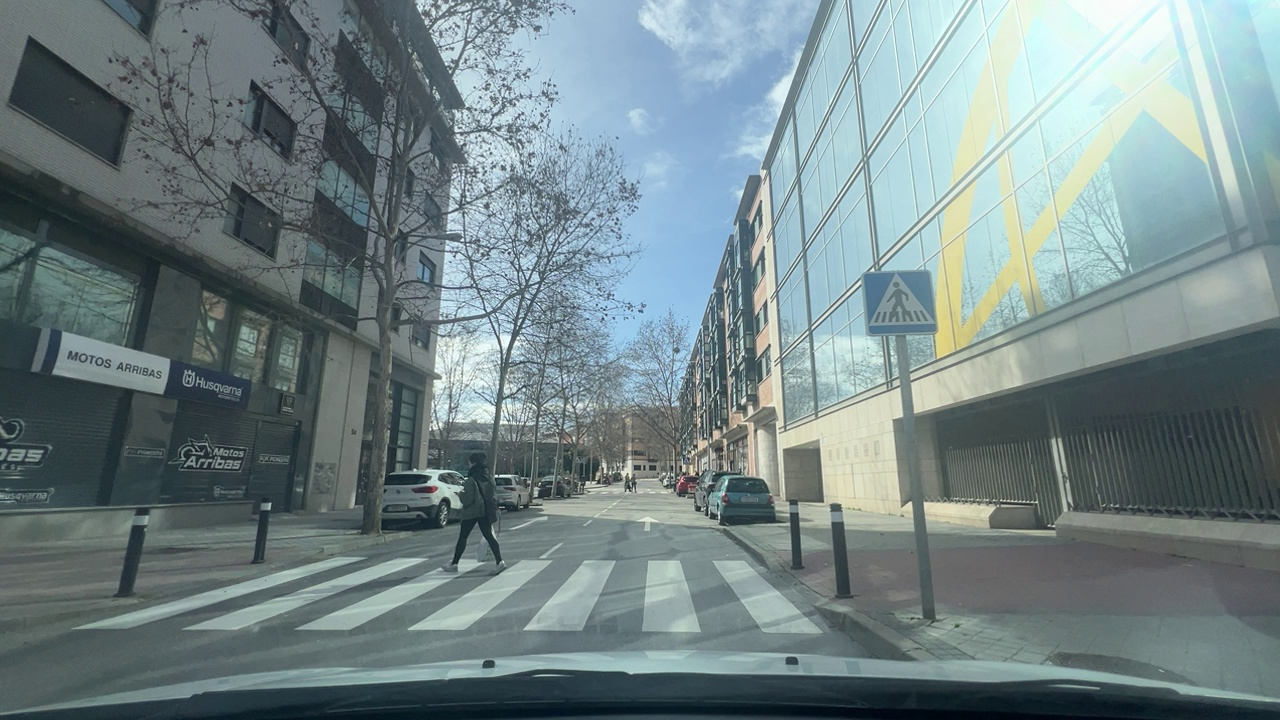
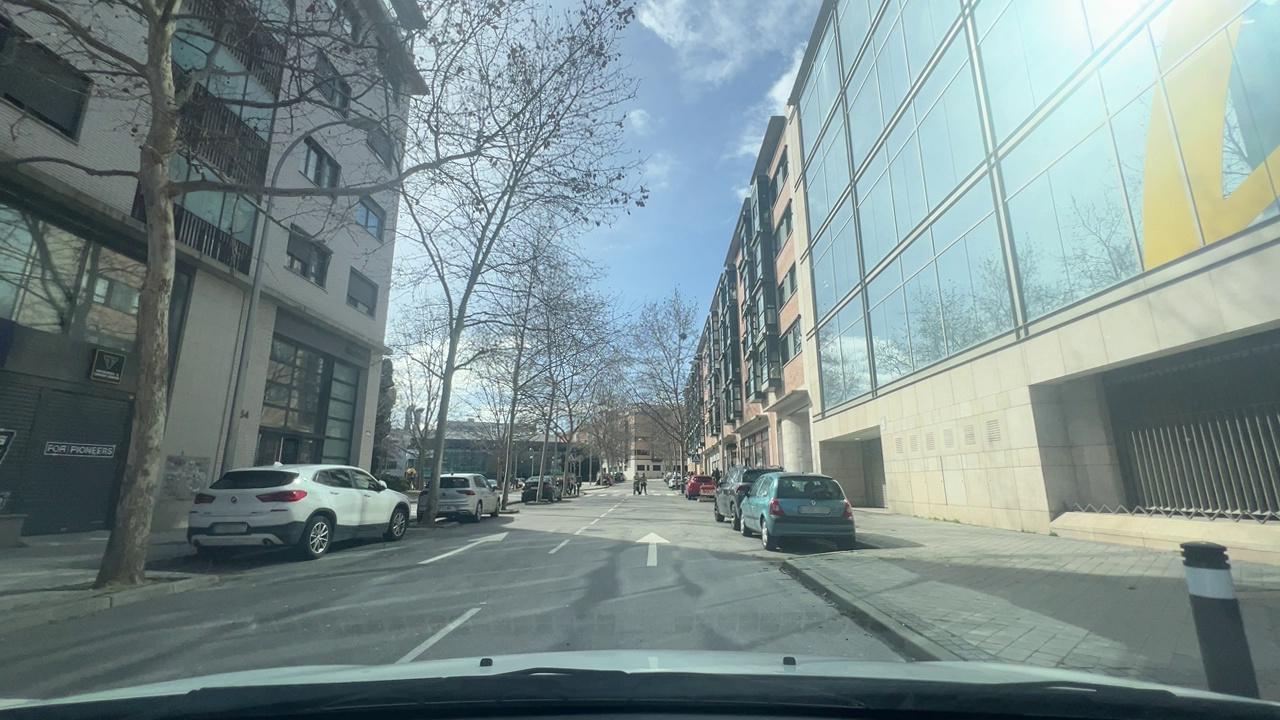
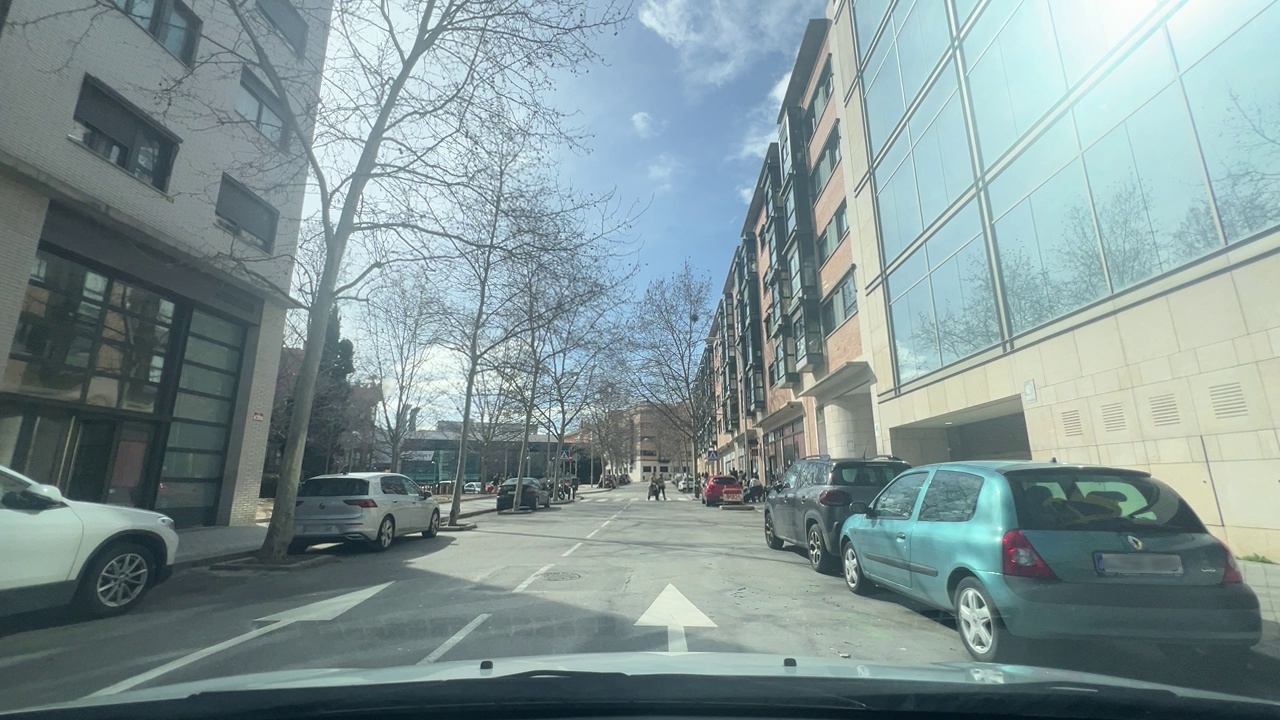
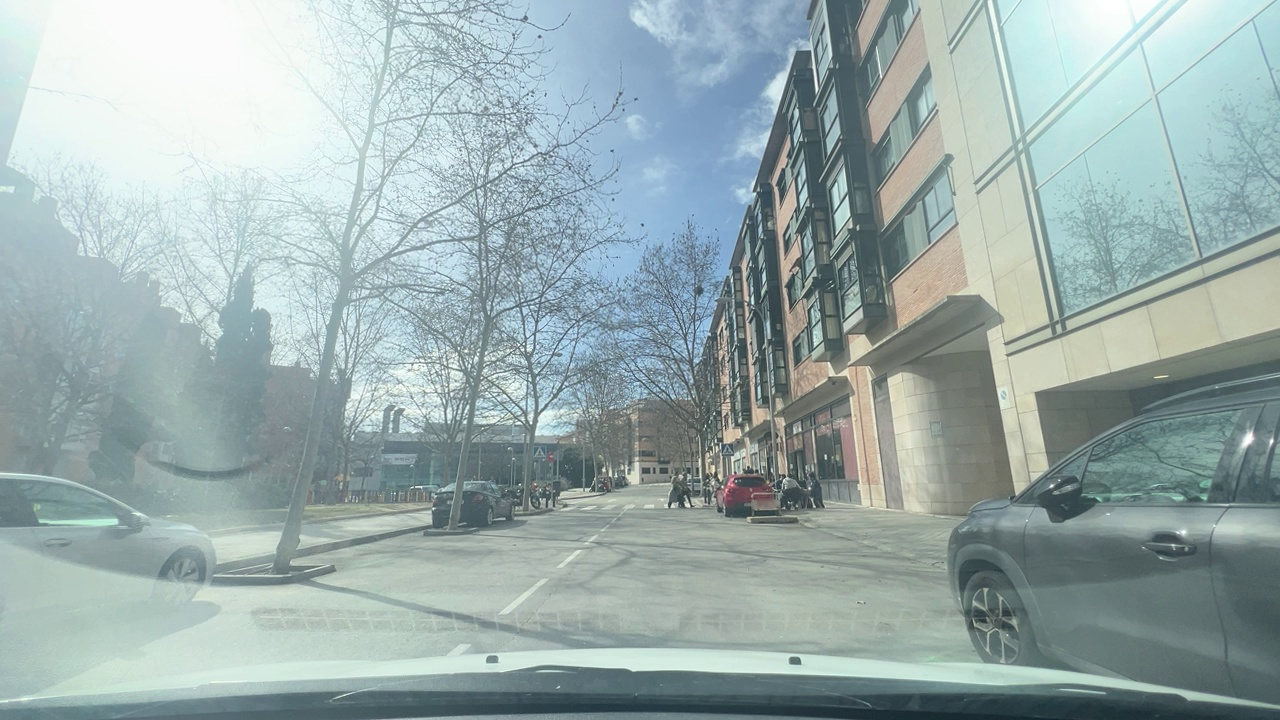
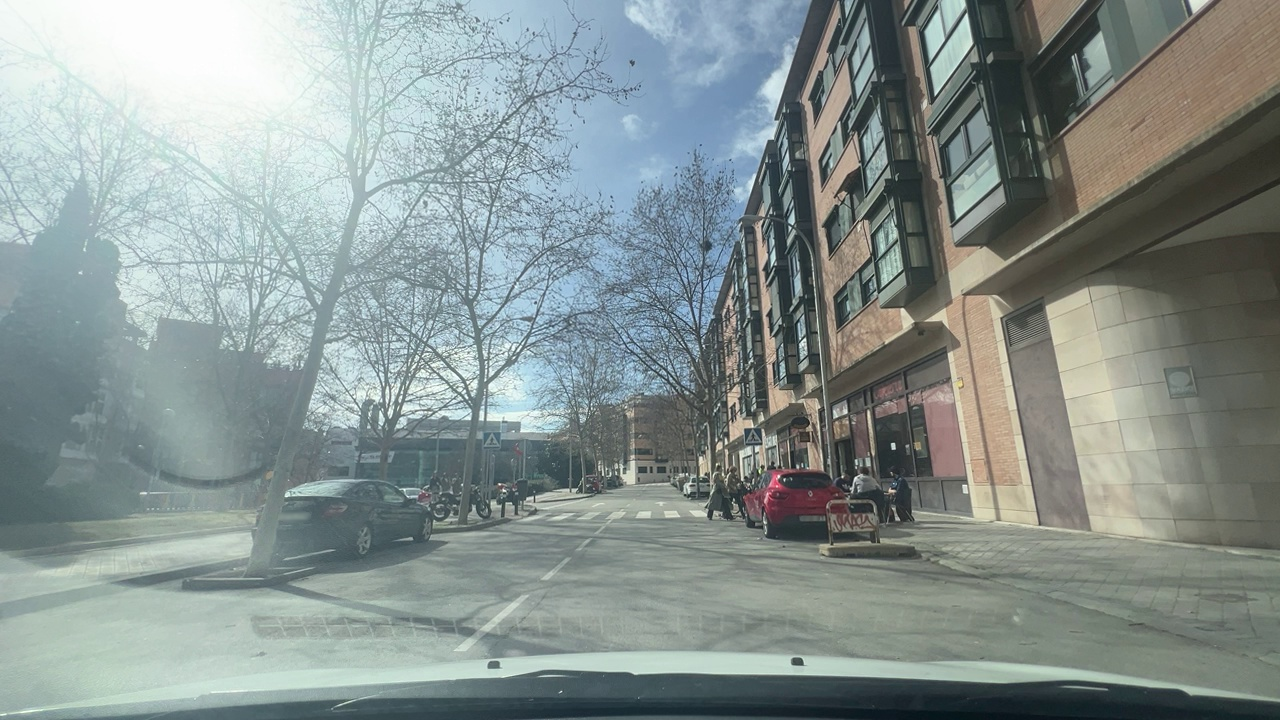
Situation: Crossing object
Question: Is there any discontinuity in the ego lane ahead?
Answer: No
Reasoning: You are driving along a normal, straight road with two lanes. The ego is driving on the right. There are cars parked parallel on both sides. And several zebra crossings.

Situation: Crossing object
Question: Is any vehicle or pedestrian crossing the path of the ego vehicle from a different direction?
Answer: Yes
Reasoning: At the zebra crossing in front of the ego, there are pedestrians crossing in front of the ego's lane.

Situation: Crossing object
Question: Is there a vehicle ahead in the ego lane traveling in the same direction as the ego vehicle?
Answer: No
Reasoning: The vehicle drives alone on the street; the only objects or vehicles that can be seen are cars parked in parallel or pedestrians crossing.

Situation: Crossing object
Question: Is there any crossing object in the ego lane ahead?
Answer: Yes
Reasoning: At the zebra crossing in front of the ego, there are pedestrians crossing in front of the ego's lane.